Interaction volume radius: 10 \u00c5
Interaction volume height: 35 \u00c5
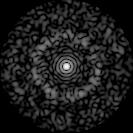
Disorder parameter: 0.8343